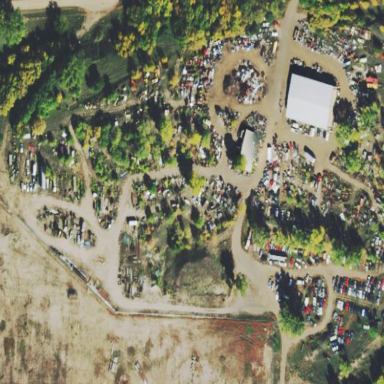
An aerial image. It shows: Industrial area designated for auto wrecking.